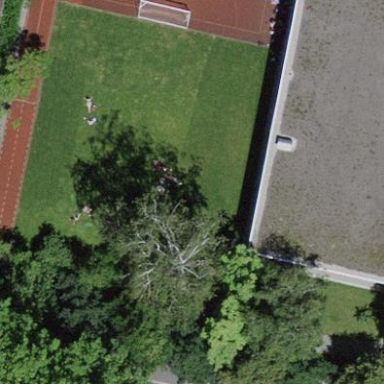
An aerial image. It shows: Soccer pitch with grass surface for leisure land.